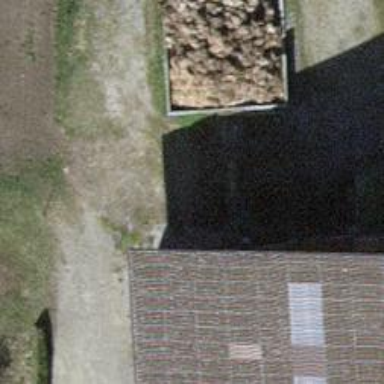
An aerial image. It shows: Farm.